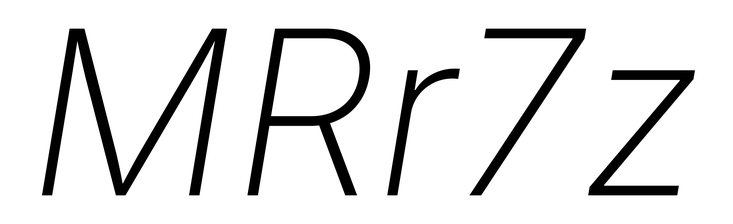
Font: Inter-Italic_ExtraLight_Italic